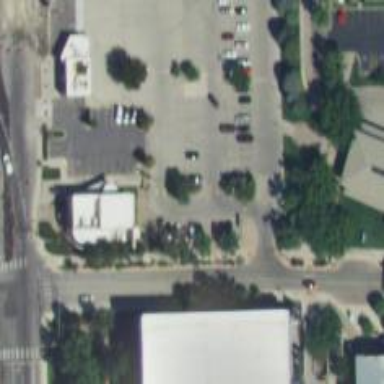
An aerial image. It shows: Parking space is available.